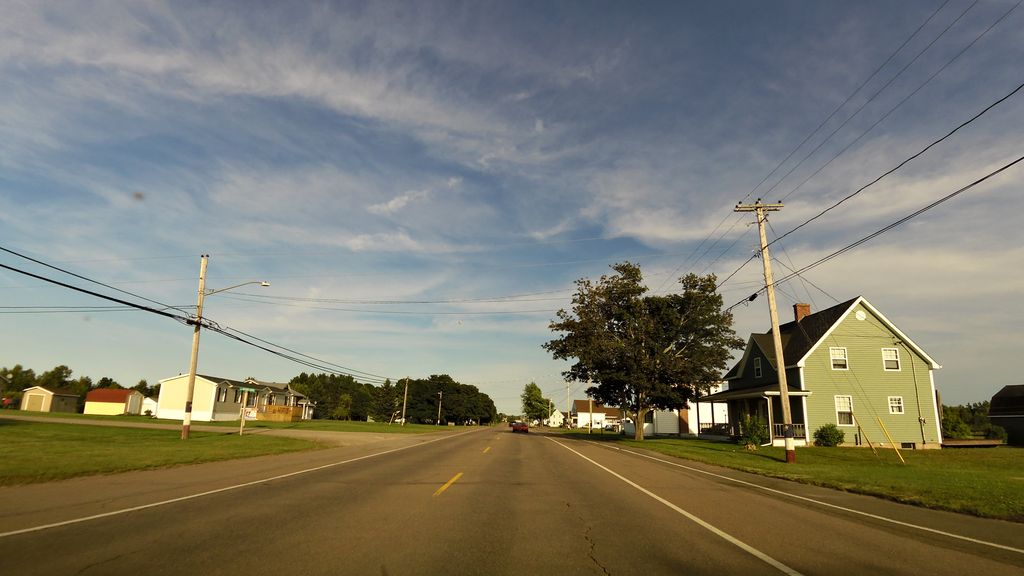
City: charlottetown